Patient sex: F
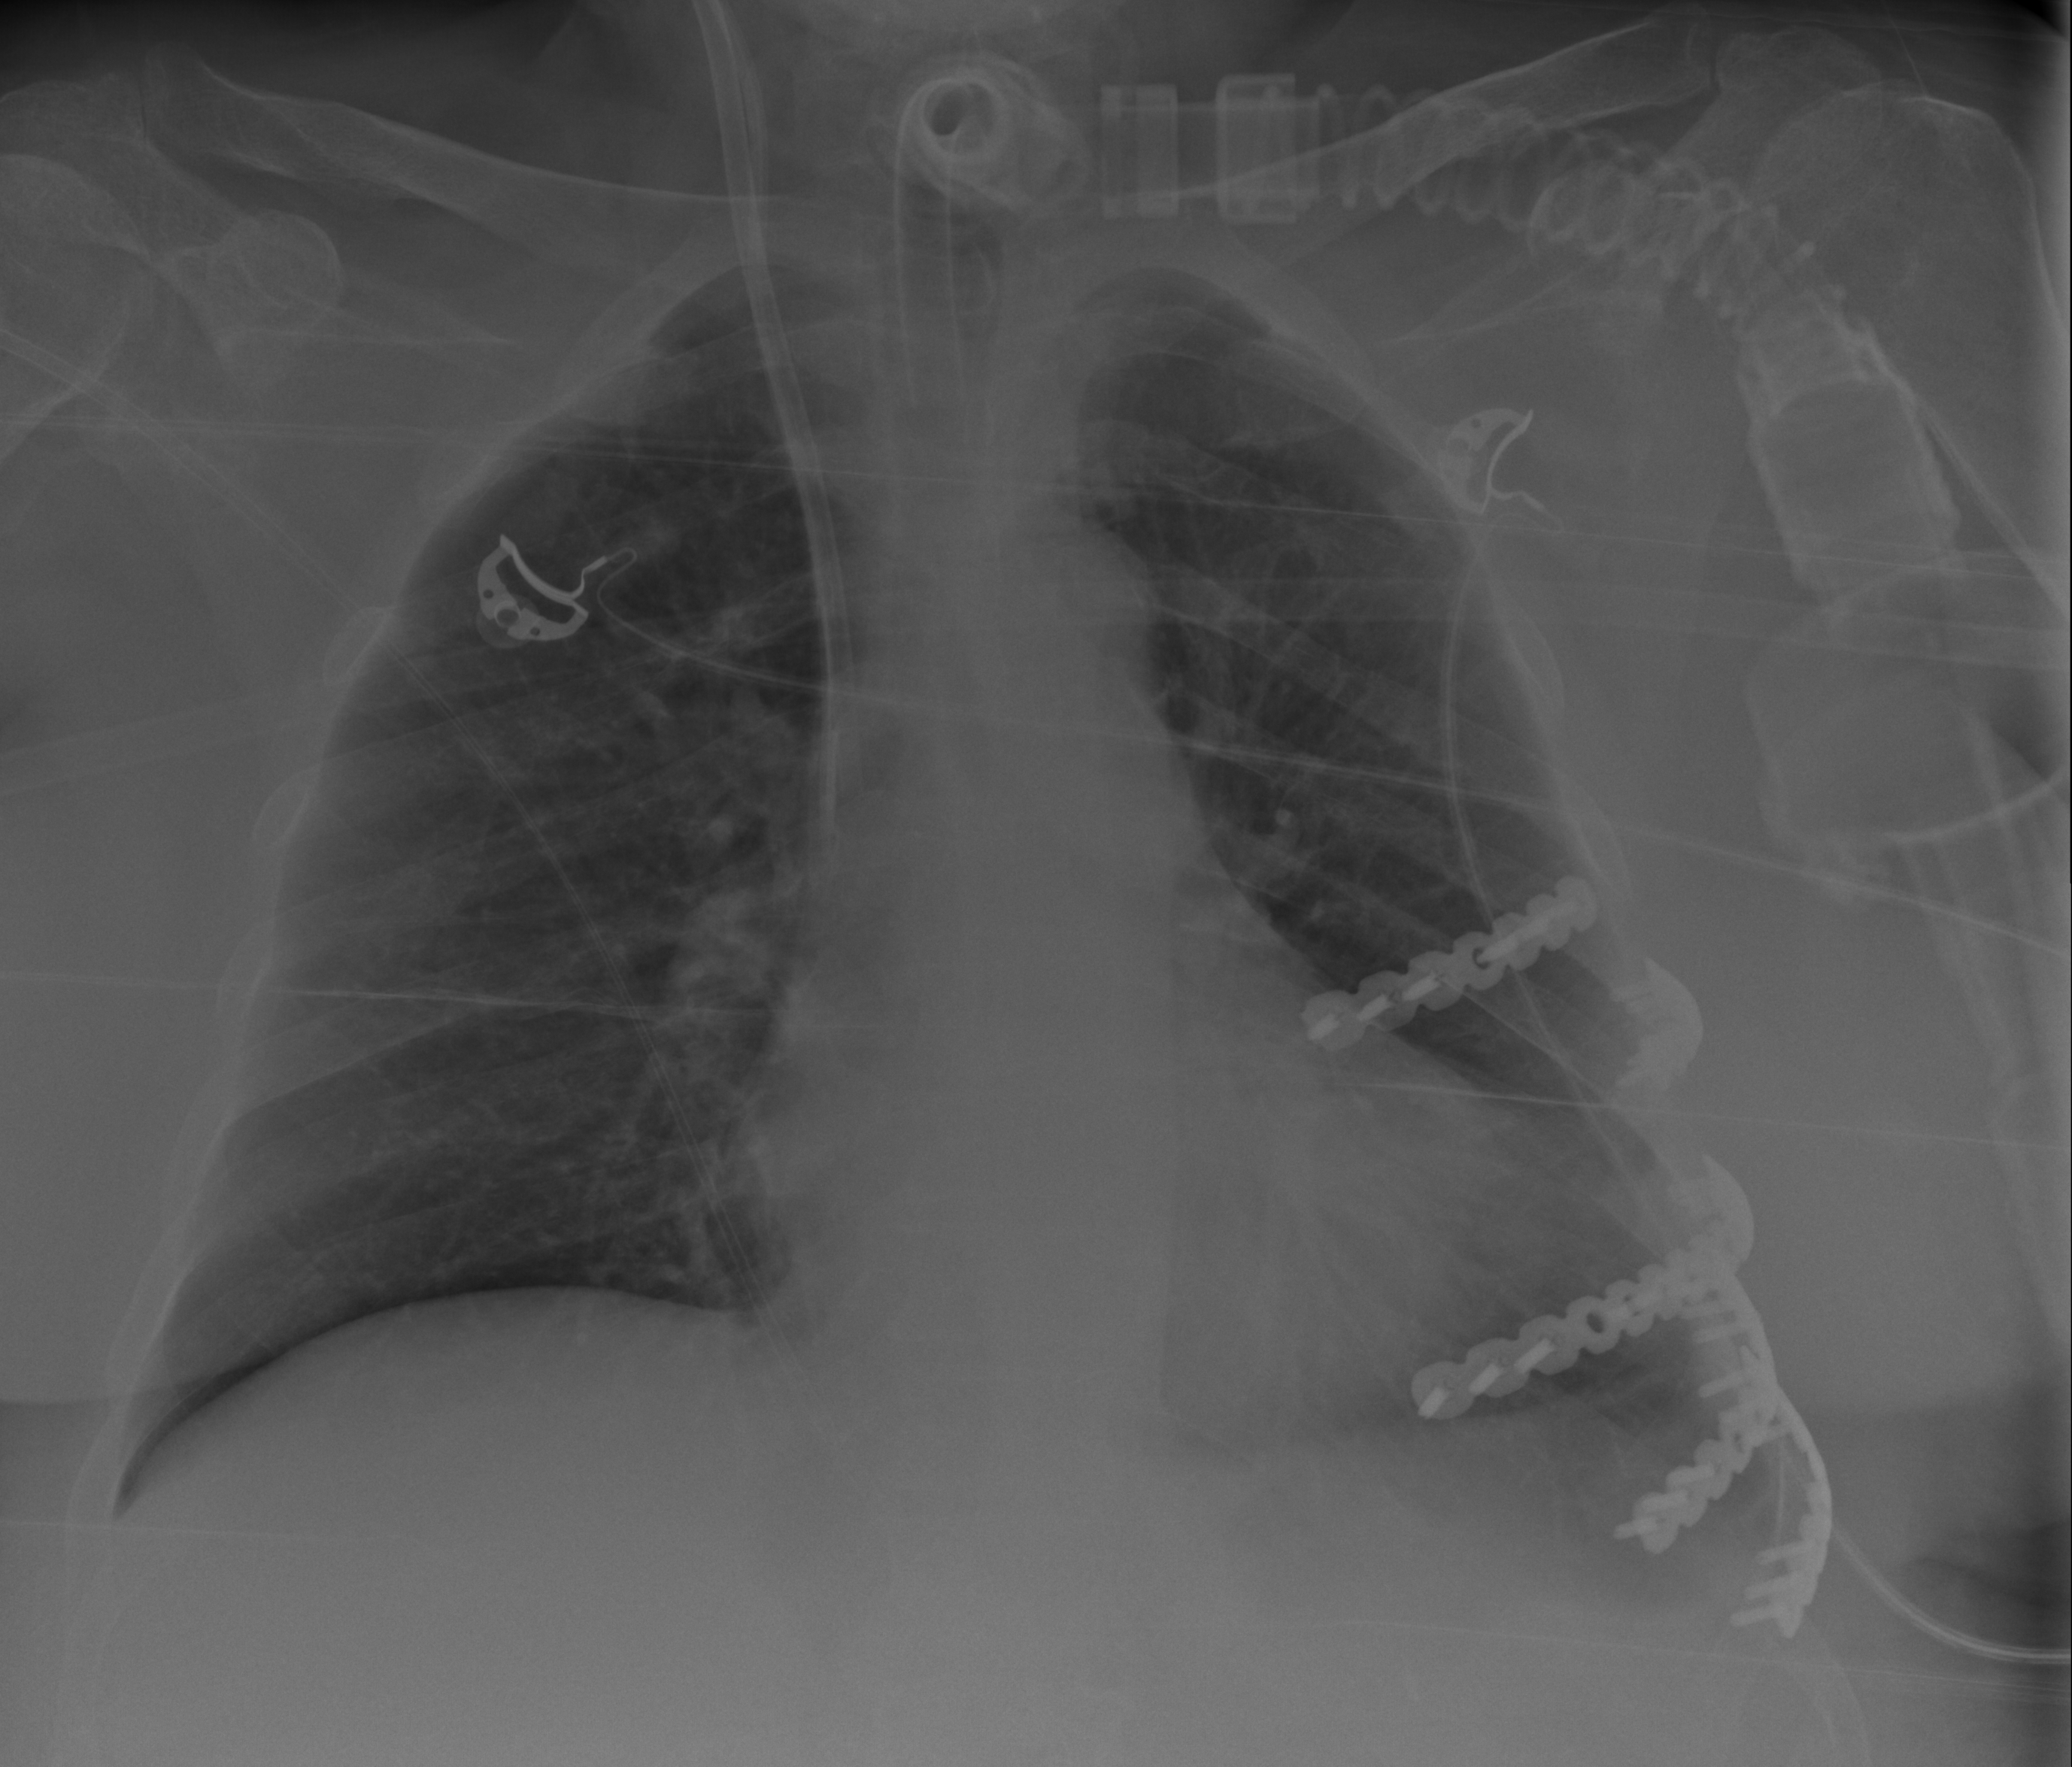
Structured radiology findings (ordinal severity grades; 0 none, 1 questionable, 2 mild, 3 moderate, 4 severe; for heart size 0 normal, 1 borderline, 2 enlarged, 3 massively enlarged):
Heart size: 2
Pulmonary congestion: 0
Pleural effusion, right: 0
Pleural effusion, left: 2
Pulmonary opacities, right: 2
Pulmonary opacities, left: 0
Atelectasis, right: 2
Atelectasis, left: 2